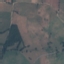
Land use / land cover class: Pasture